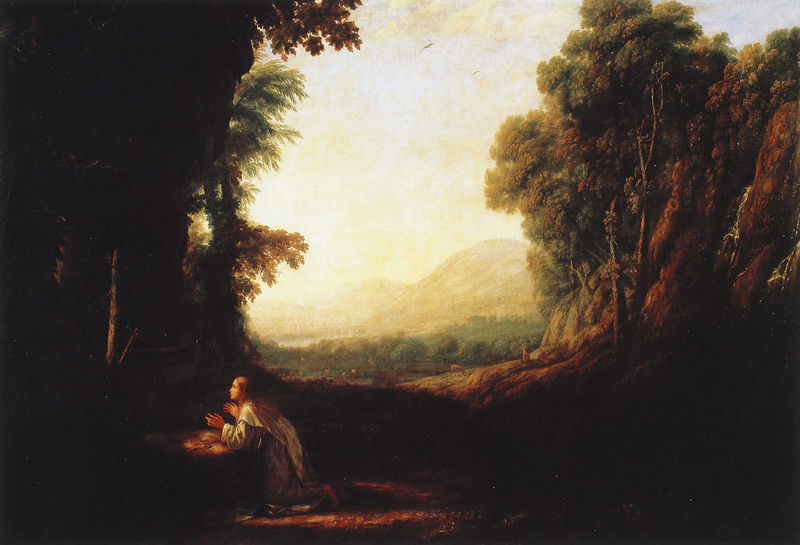
Titel: Landschaft mit der hl. Maria von Cervelló/ Landschaft mit der büßenden Magdalena
Künstler: Claude Lorrain
Institution: Madrid, Museo del Prado
Schlagwörter: berg, dunkel, felsen, gemälde, himmel, schatten, weiß, wolken, bäume, landschaft, äste, braun, frau, licht, schwarz, wiese, hände, ferne, stamm, vieh, vögel, gewand, haare, tal, wald, wasserfall, berge, knie, gemalt, knien, wld, beten, gebet, knieend, knieende, anbetung, bitte